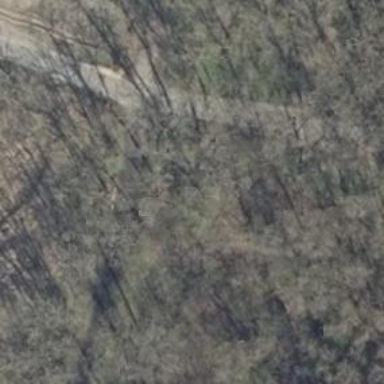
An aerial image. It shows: Rest area along the road.